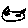
Label: cat